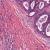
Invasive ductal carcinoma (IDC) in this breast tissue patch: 0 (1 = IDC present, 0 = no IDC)